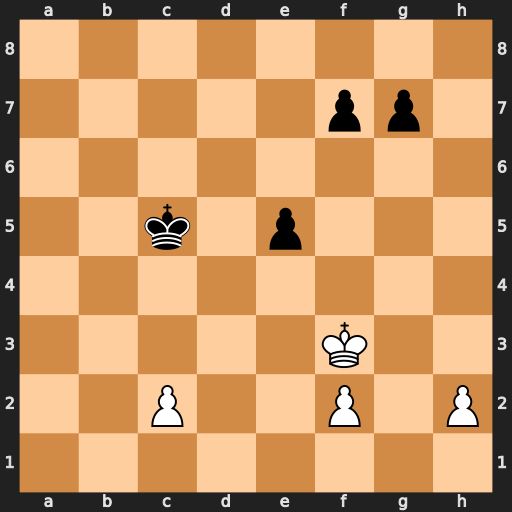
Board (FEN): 8/5pp1/8/2k1p3/8/5K2/2P2P1P/8
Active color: w
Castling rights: -
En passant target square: -
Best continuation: Ke4 Kd6 Kf5 Kd5 h4 e4 h5 Kd4 Kf4 e3 fxe3+